Interaction volume radius: 10 \u00c5
Interaction volume height: 40 \u00c5
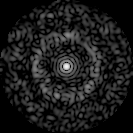
Disorder parameter: 0.857